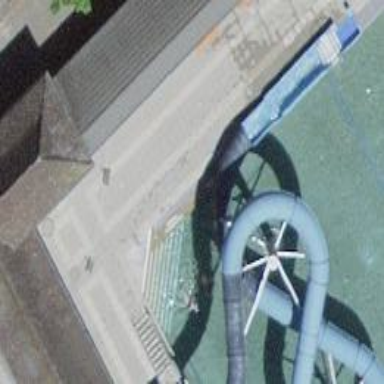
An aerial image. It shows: Water slide attraction.